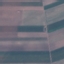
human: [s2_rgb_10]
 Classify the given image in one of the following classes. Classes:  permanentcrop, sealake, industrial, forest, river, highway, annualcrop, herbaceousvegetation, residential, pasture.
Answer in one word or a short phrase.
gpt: AnnualCrop